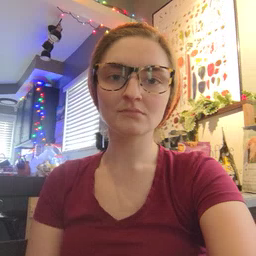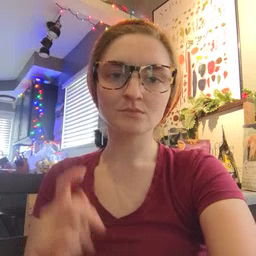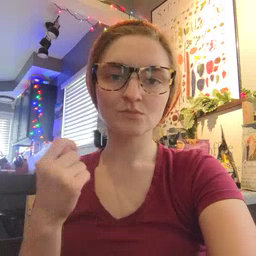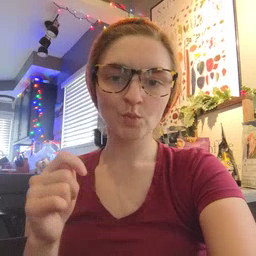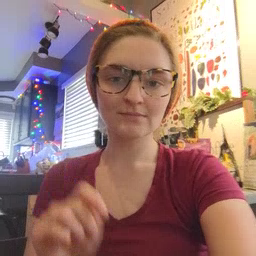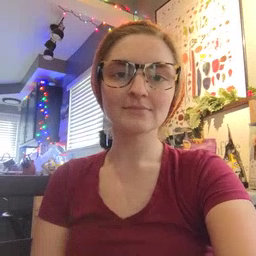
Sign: toy